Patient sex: F
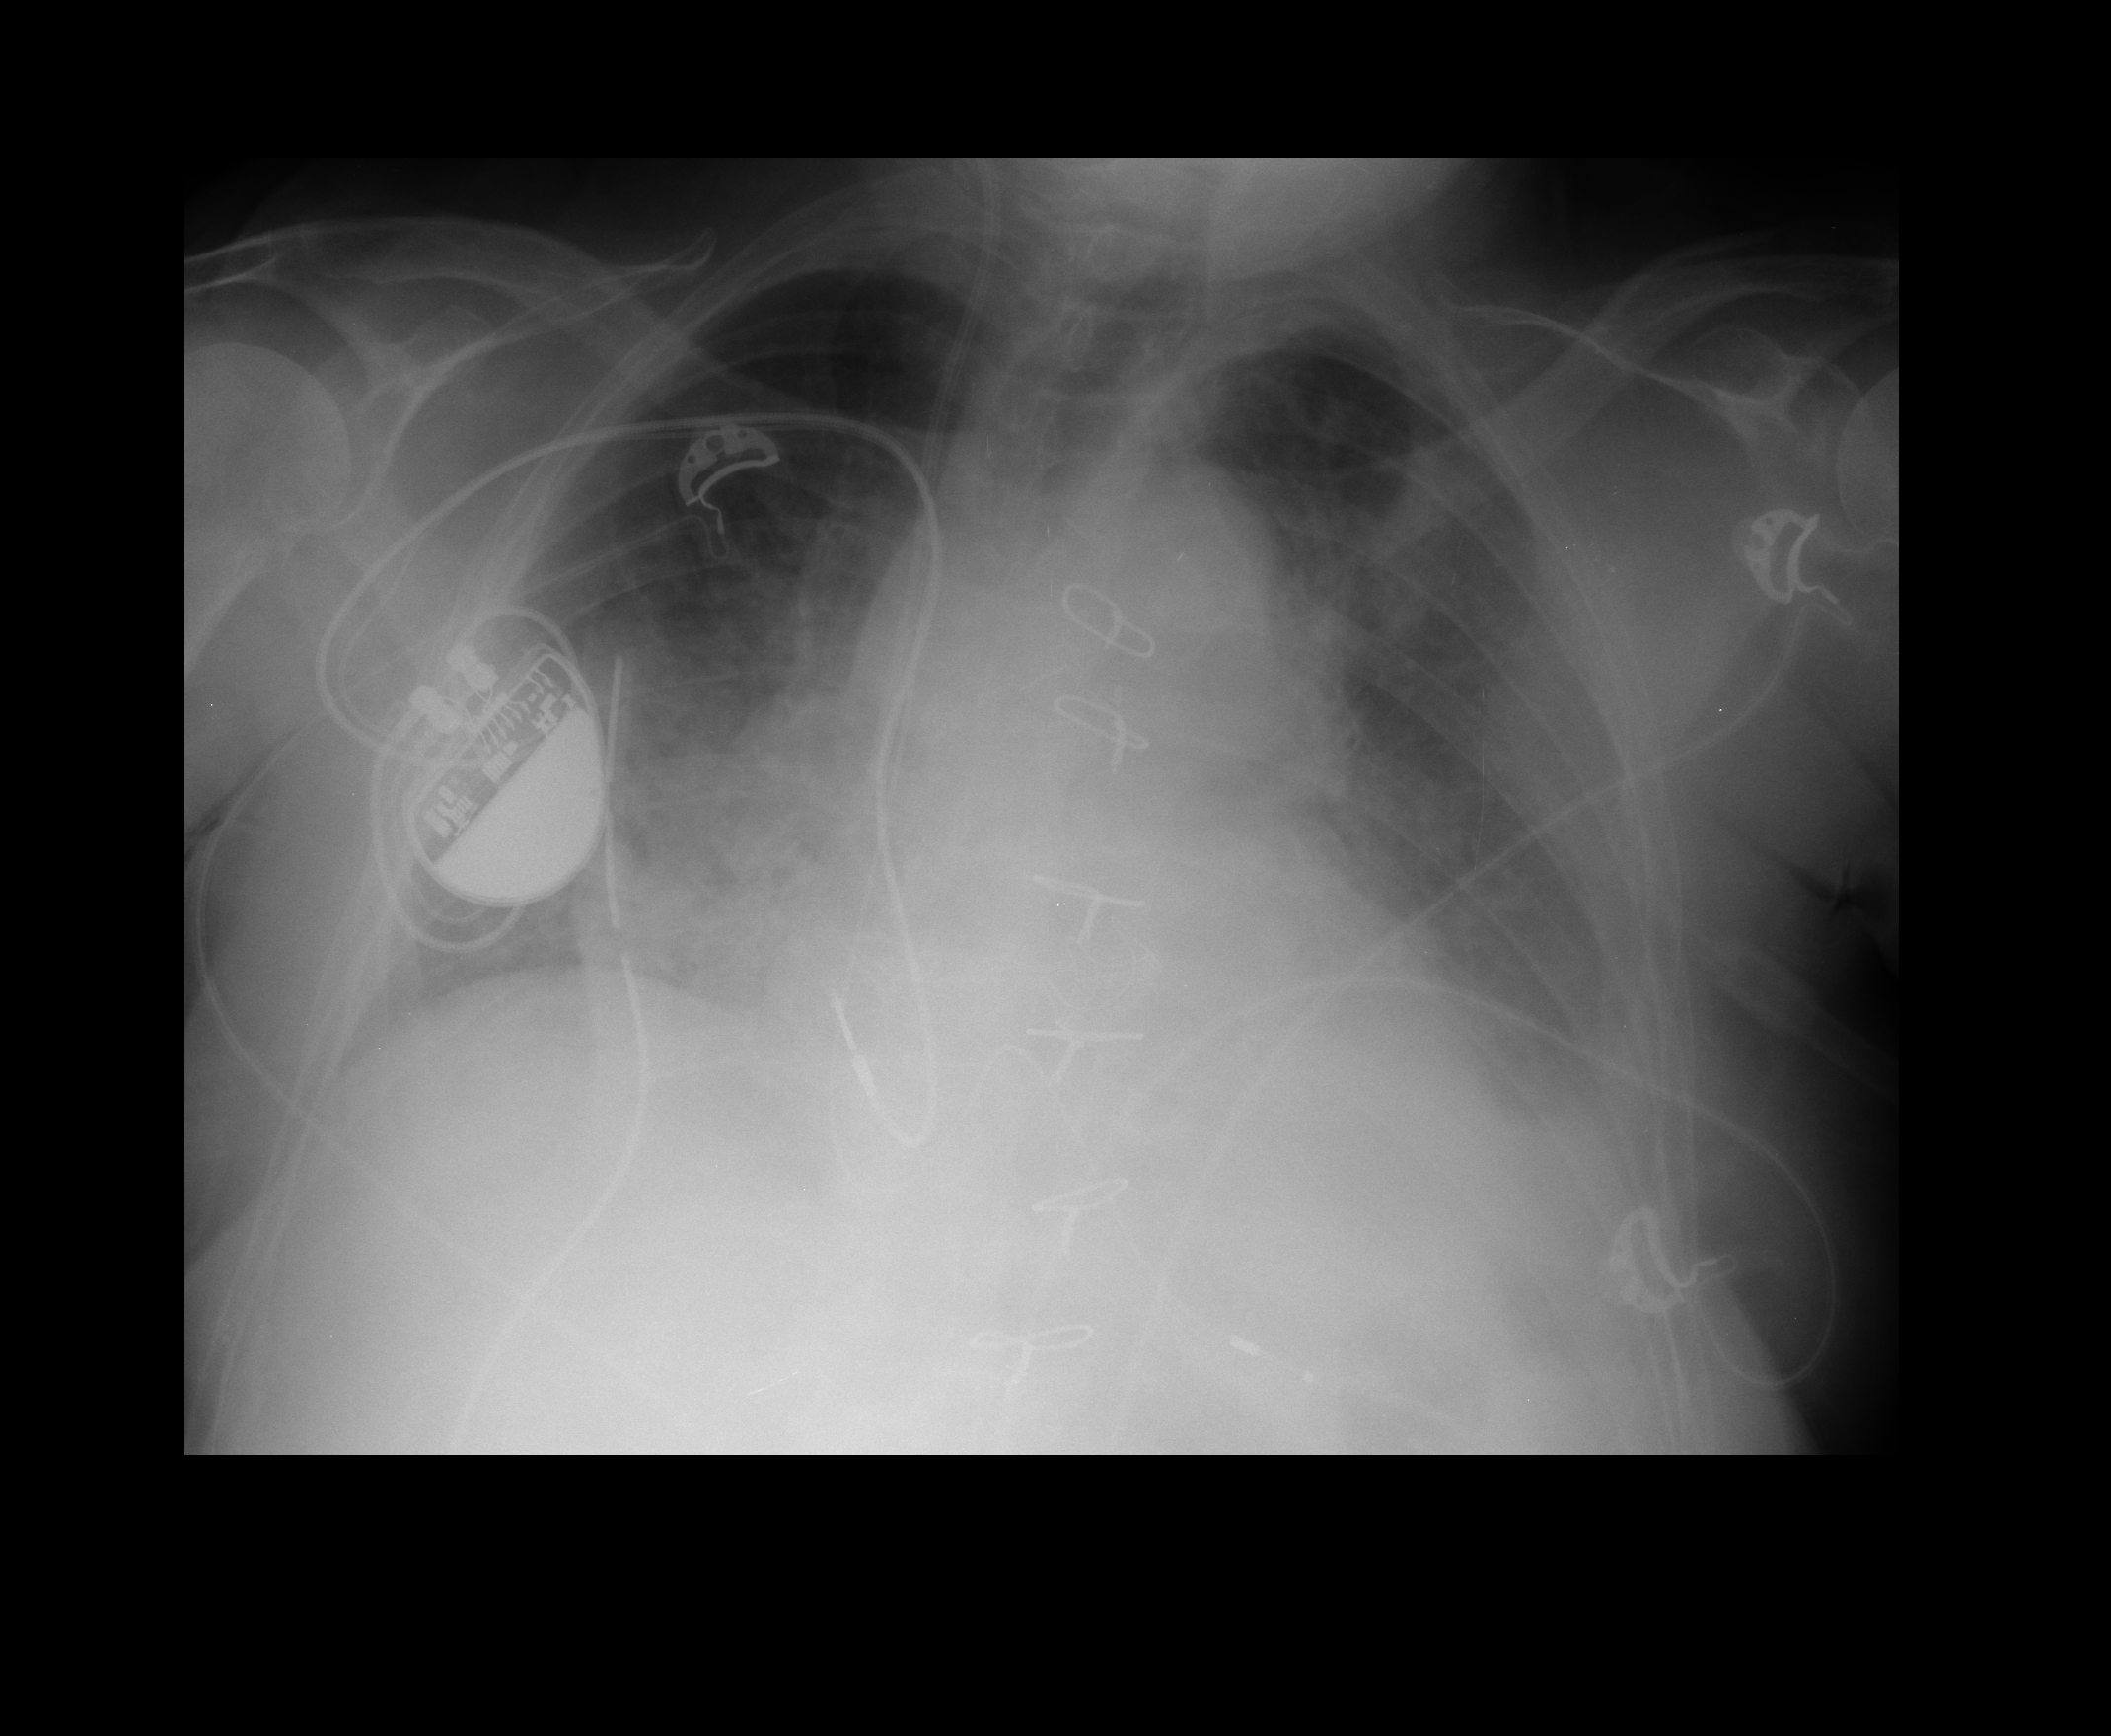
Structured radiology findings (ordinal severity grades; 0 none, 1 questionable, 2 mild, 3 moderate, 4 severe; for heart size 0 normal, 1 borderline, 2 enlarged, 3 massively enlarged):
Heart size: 2
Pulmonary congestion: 2
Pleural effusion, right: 2
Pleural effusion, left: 2
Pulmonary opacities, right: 0
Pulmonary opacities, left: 0
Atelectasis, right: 2
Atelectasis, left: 2